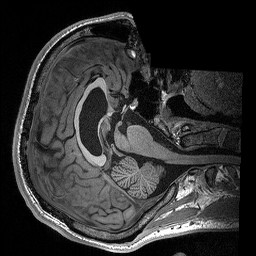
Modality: T1w
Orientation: axial
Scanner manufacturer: siemens
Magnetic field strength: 3 T